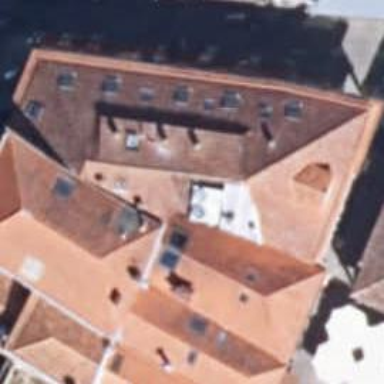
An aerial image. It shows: Hotel.